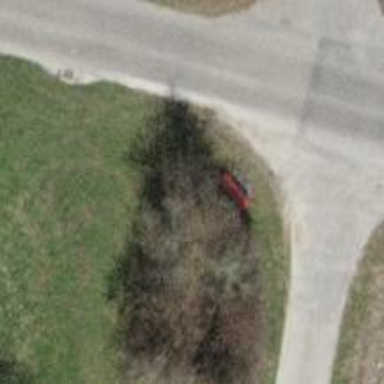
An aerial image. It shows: Red bench.